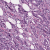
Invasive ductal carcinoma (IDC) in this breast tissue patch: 1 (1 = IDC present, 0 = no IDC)